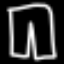
Label: pants